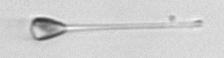
Label: Asterionellopsis_glacialis